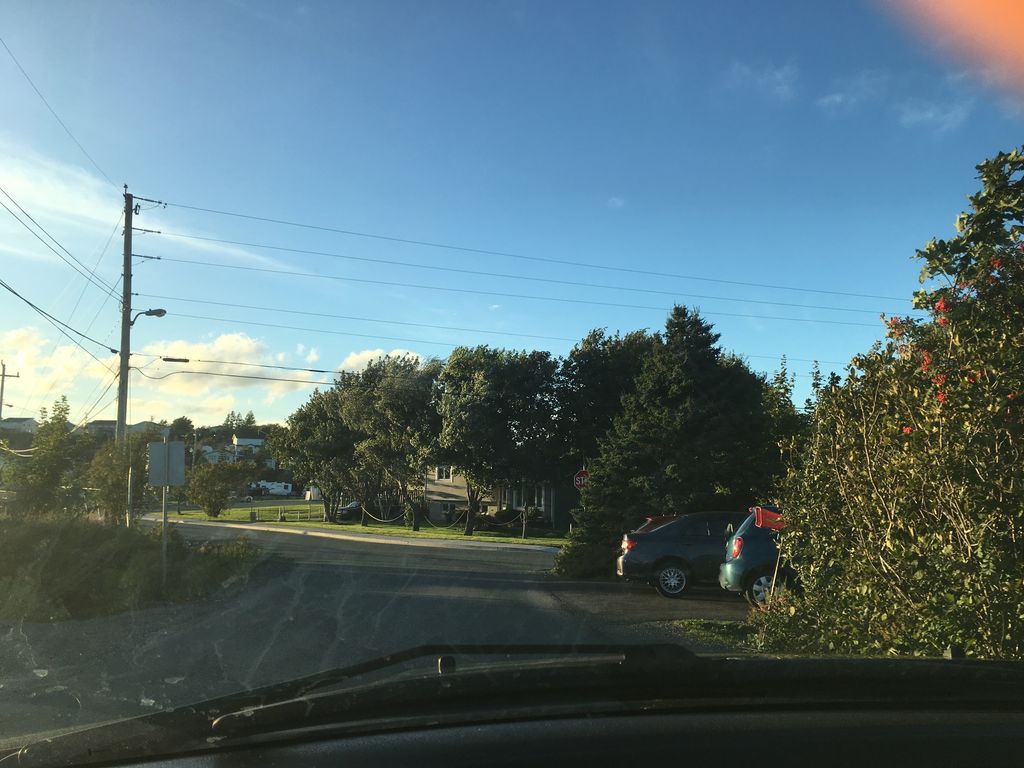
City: st_johns